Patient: sex F, age 44
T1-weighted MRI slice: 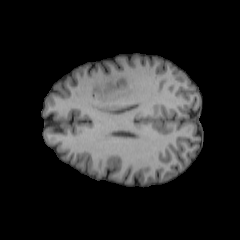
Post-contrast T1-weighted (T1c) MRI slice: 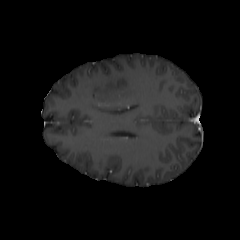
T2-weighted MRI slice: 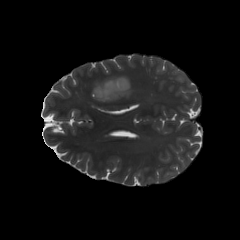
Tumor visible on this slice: yes
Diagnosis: Oligodendroglioma, IDH-mutant, 1p/19q-codeleted
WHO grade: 2